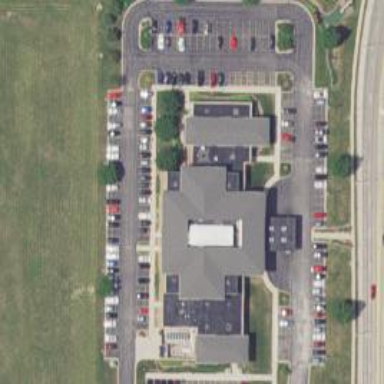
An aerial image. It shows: Healthcare clinic.